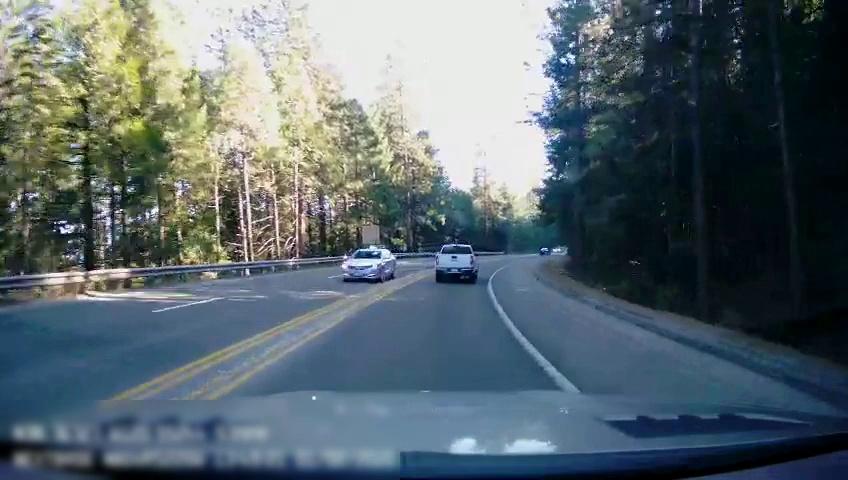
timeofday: Day
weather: Sunny
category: Drivable Space
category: Vehicles | Car
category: Vehicles | Truck
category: Lanes | Alternate Lane
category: Lanes | Current Lane
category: Lanes | Current Lane
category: Lanes | Opposite Lane
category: Lanes | Opposite Lane
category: Lanes | Opposite Lane